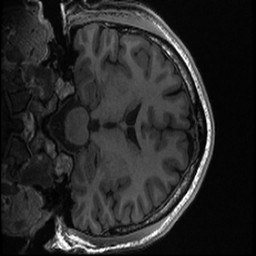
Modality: T1w
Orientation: coronal
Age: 31
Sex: male